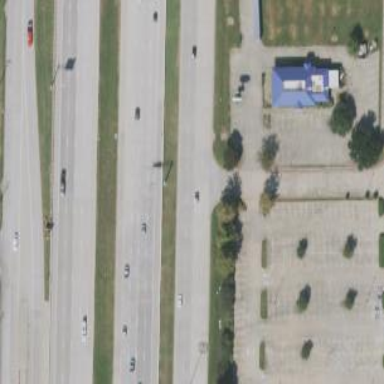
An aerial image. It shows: Secondary road with frontage road alongside.